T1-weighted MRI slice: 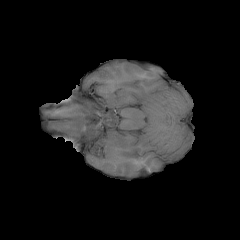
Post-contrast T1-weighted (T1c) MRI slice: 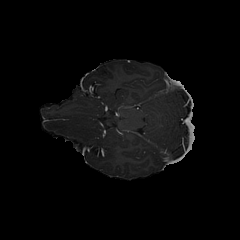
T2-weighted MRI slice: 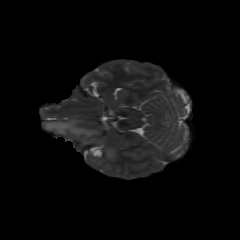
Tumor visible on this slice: yes